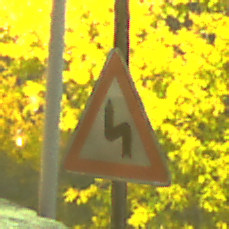
Verkehrszeichen: DoppelkurveZunaechstLinks
Umgebung: Outdoor, Urban
Tageszeit: Night
Wetter: PartlyCloudy
Licht: Artificial
Jahreszeit: NotSpecified
Kontrast: HighContrast